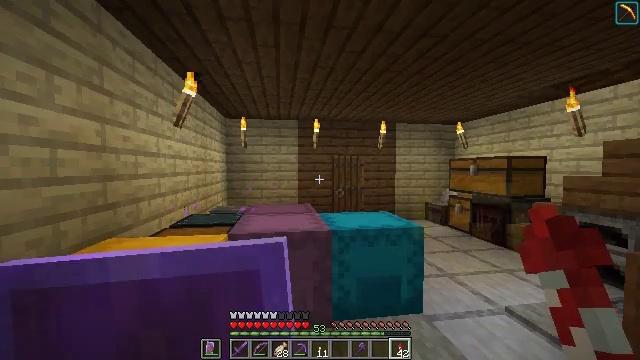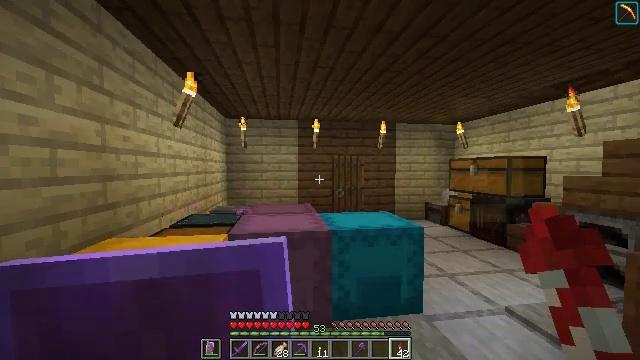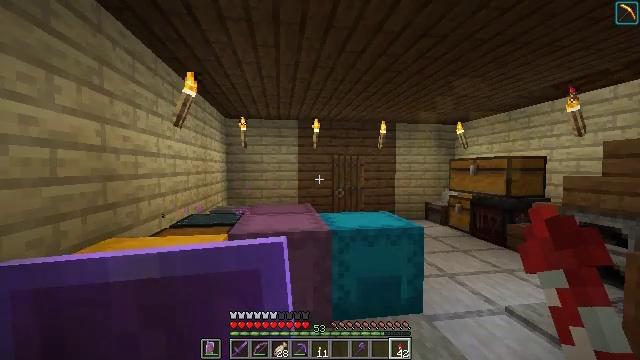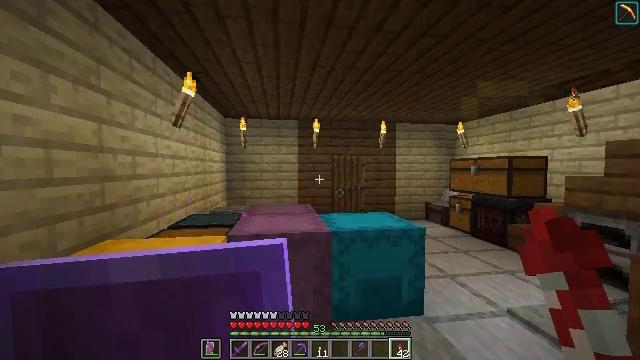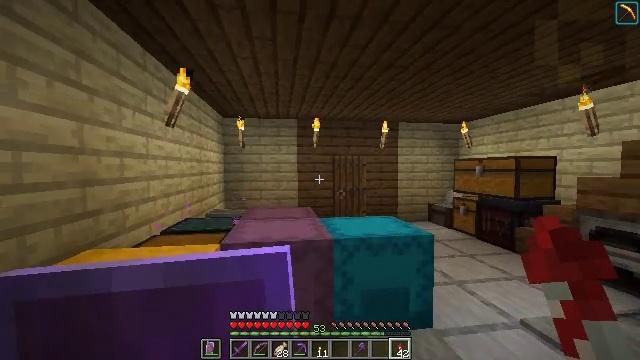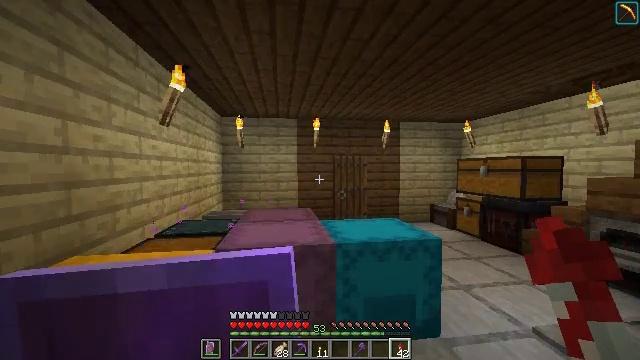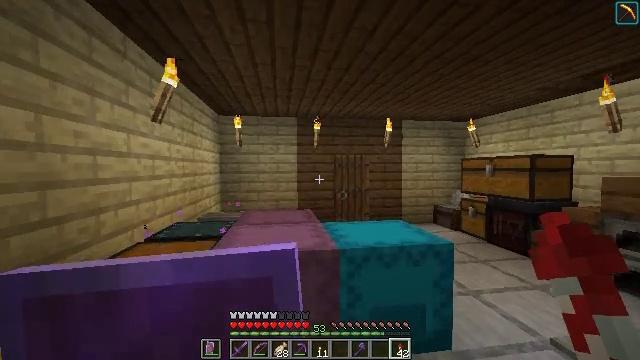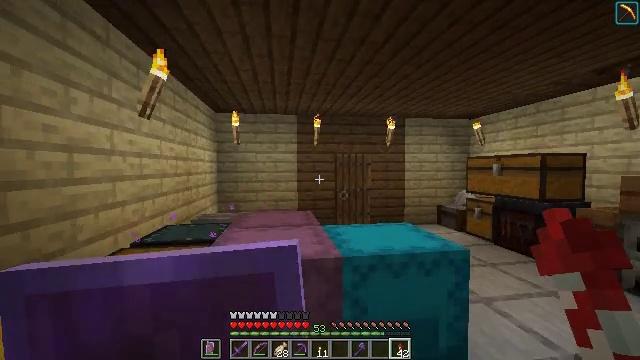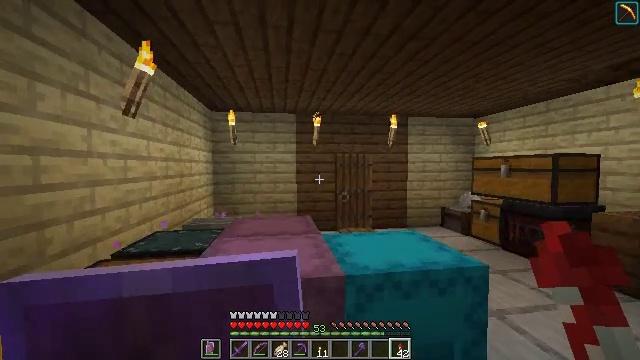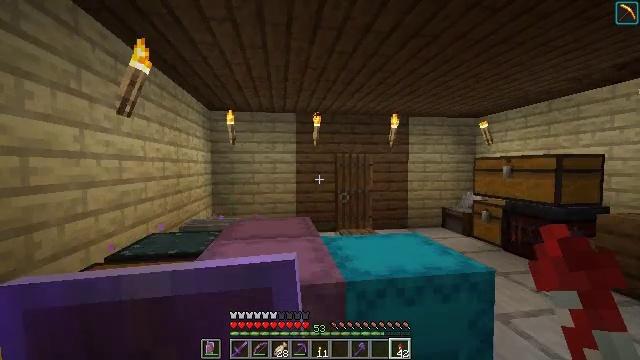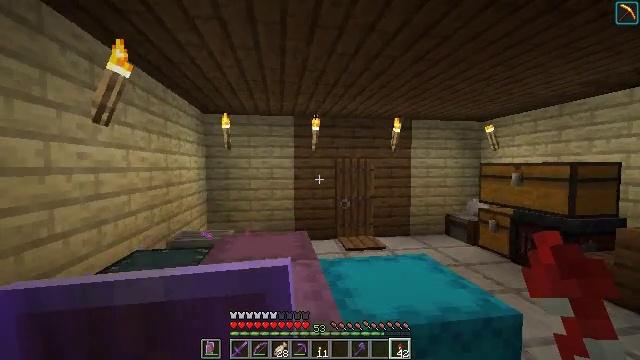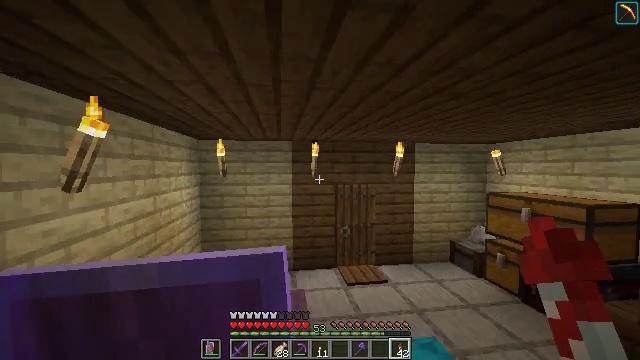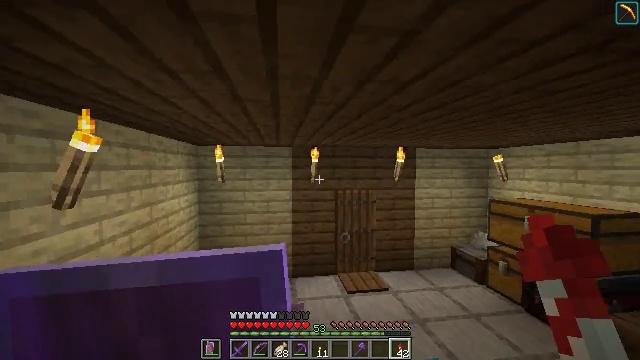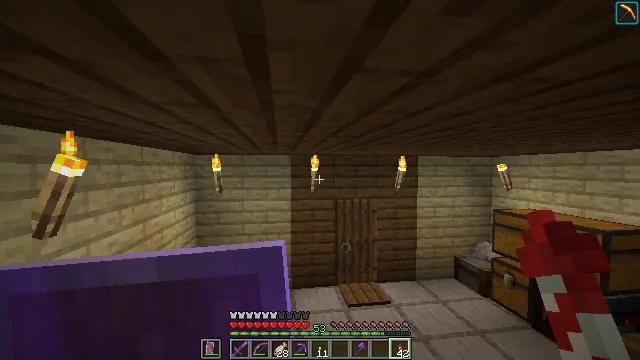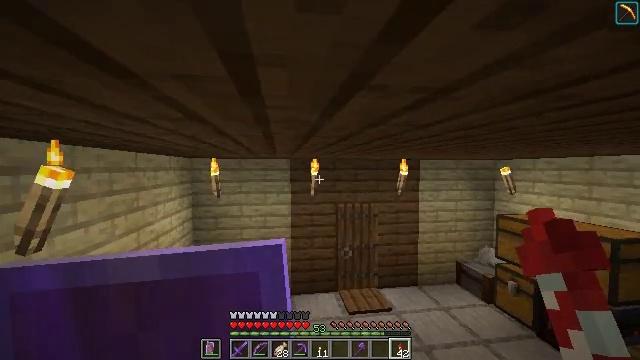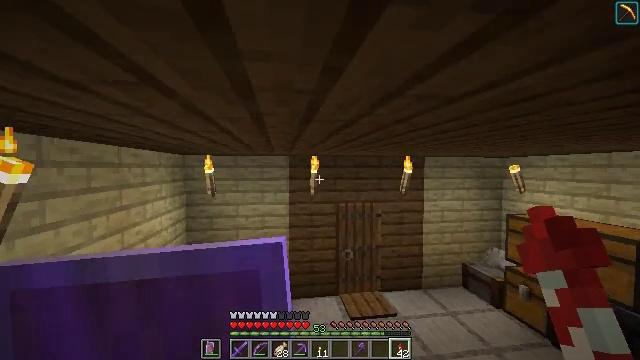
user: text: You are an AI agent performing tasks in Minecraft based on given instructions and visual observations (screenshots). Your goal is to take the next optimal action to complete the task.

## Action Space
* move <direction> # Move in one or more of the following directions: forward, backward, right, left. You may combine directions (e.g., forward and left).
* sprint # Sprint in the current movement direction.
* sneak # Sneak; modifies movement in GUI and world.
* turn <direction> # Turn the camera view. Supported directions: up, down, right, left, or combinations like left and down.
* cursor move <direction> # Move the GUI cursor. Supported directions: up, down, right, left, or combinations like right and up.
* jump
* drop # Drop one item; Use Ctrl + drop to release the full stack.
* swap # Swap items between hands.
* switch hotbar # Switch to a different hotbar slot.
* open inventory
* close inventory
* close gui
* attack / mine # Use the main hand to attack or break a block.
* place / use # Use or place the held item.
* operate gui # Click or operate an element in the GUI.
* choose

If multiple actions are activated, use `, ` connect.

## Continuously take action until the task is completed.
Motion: motion action
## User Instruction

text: Collect the polished andesite stairs.
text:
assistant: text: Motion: no_op
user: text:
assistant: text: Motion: no_op
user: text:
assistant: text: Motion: move forward
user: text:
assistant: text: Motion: move forward
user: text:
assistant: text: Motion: move forward
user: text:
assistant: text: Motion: move forward
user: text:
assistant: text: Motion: move forward
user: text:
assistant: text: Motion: move forward
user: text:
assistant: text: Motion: move forward
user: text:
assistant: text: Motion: move forward, jump
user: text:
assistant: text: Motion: move forward, jump
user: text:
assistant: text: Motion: move forward, jump
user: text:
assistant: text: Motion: move forward, jump
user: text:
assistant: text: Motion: move forward, jump
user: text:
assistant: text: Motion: move forward
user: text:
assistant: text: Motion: move forward
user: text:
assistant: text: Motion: move forward
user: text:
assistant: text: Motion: move forward
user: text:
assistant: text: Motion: move forward
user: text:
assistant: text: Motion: move forward
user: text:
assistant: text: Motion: move forward
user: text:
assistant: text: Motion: move forward
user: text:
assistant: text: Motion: move forward
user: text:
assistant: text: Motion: move forward
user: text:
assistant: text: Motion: move forward
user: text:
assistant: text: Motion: move forward
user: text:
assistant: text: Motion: move forward, jump
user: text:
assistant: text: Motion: move forward, jump
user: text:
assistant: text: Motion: move forward, jump
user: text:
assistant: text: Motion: move forward, jump